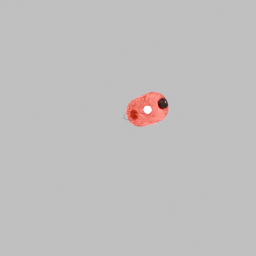
Label: lighting